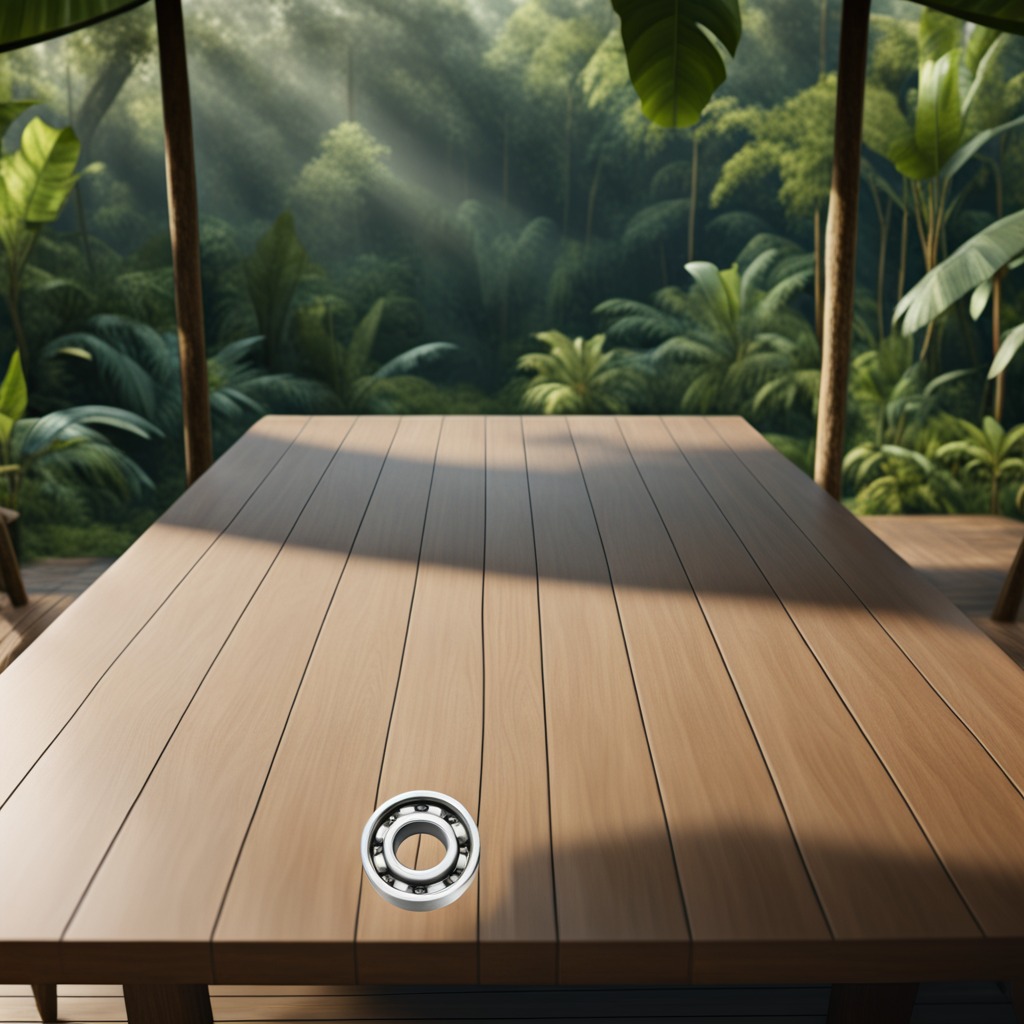
A metal ball bearing lies on the wooden table inside a jungle field workshop tent.